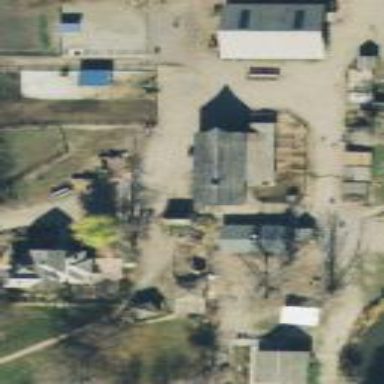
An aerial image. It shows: Historic farm.